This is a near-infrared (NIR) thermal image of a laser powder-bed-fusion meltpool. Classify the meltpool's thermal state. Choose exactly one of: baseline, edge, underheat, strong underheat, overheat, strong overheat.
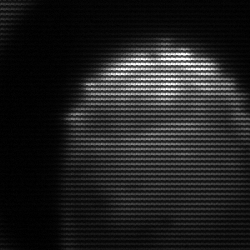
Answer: edge